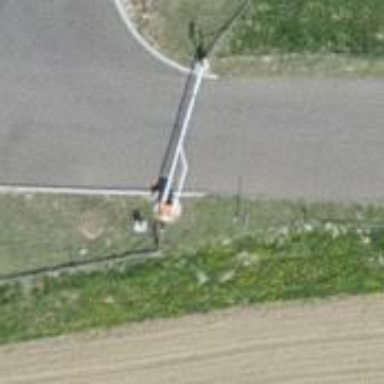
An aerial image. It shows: Lift gate barrier.